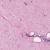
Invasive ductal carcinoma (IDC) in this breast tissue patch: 1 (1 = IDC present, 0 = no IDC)